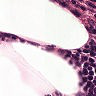
Metastatic tissue present: no